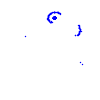
Particle: kaon